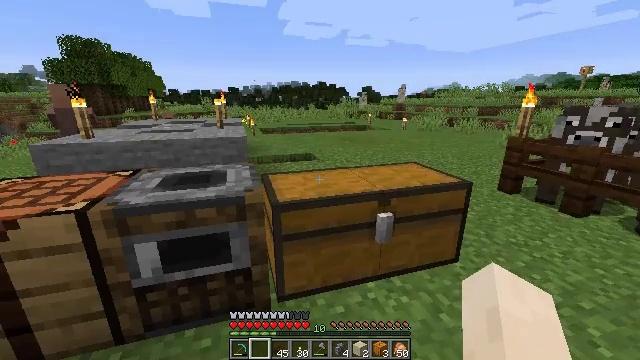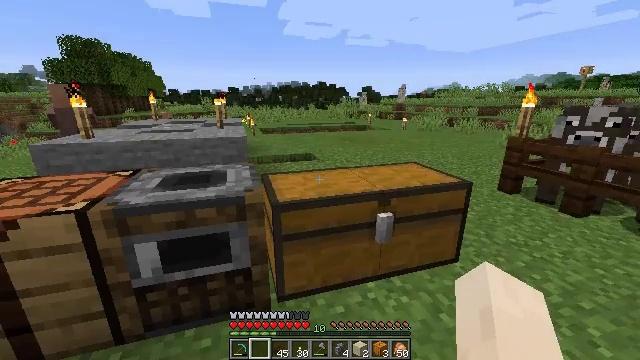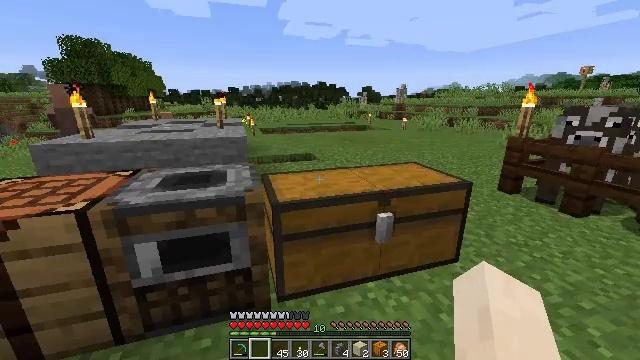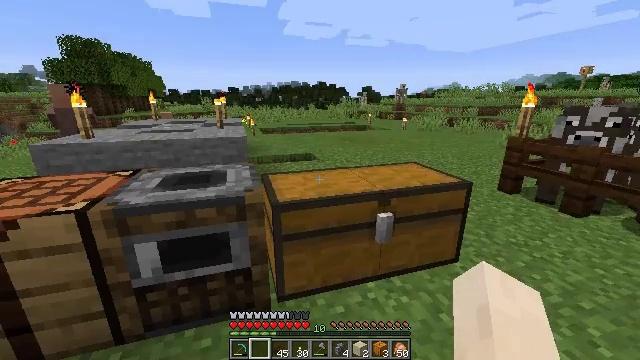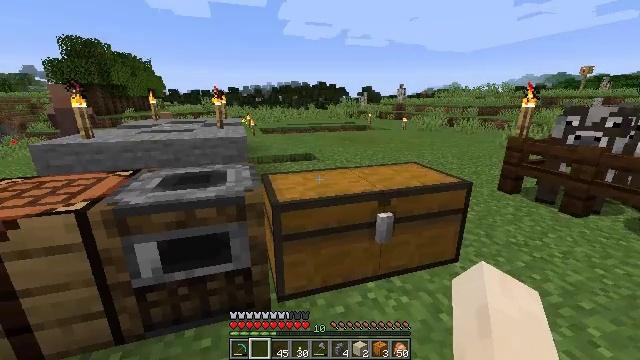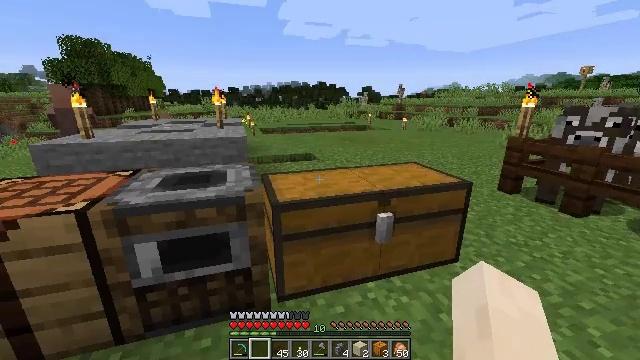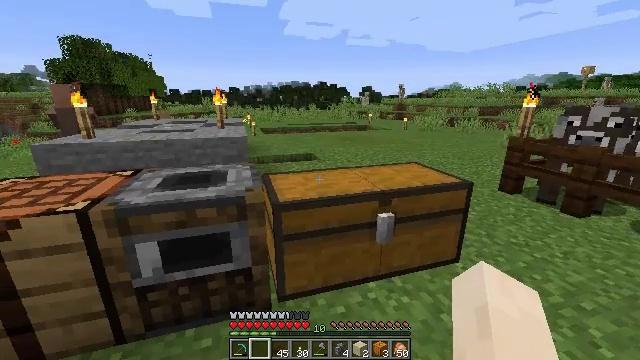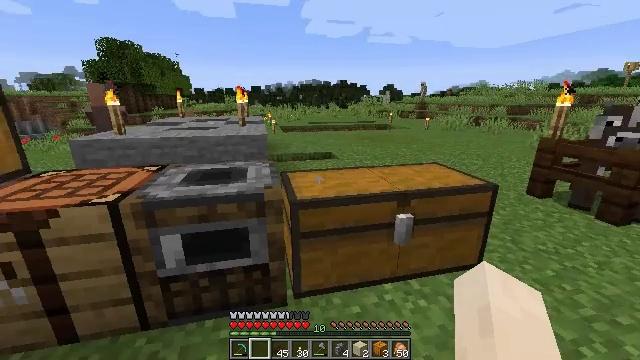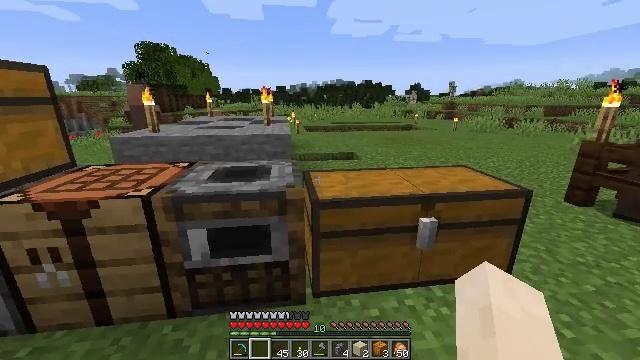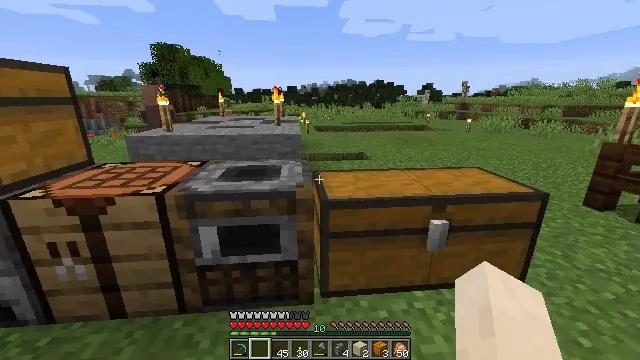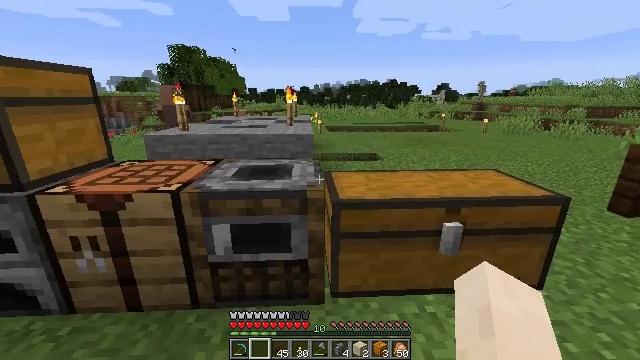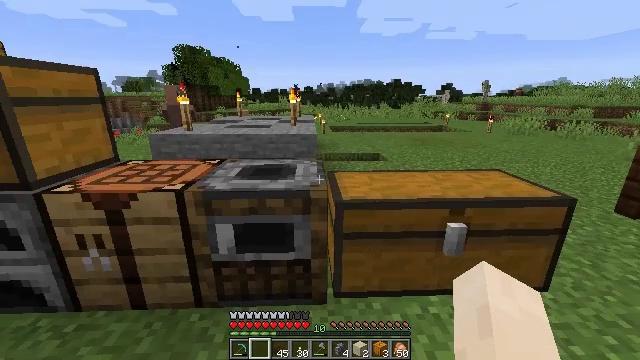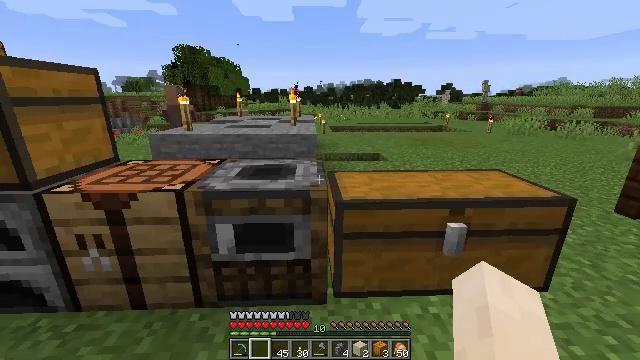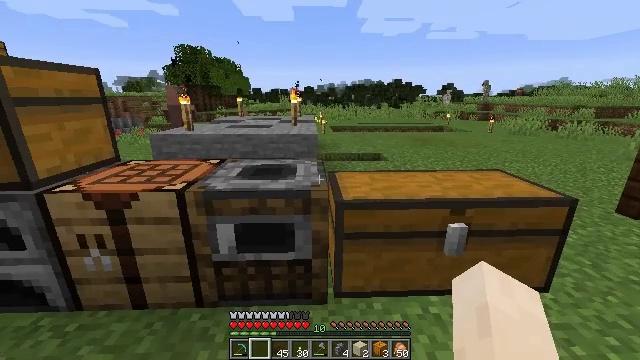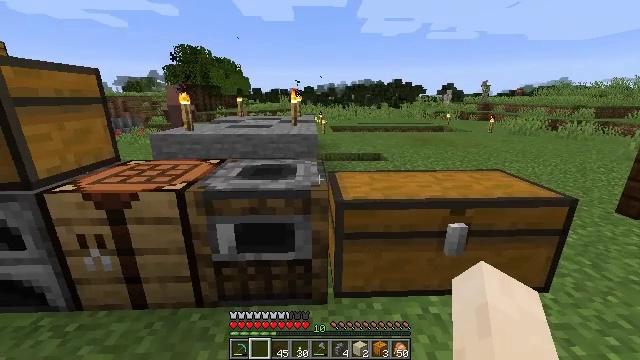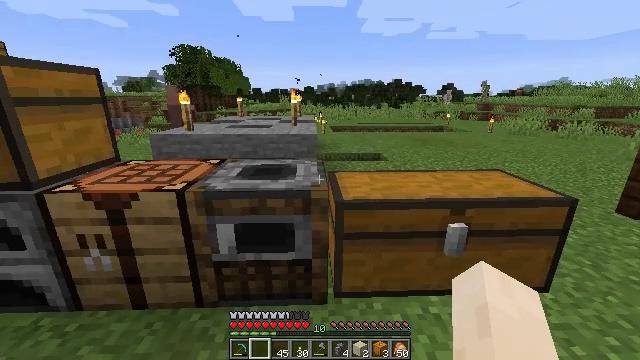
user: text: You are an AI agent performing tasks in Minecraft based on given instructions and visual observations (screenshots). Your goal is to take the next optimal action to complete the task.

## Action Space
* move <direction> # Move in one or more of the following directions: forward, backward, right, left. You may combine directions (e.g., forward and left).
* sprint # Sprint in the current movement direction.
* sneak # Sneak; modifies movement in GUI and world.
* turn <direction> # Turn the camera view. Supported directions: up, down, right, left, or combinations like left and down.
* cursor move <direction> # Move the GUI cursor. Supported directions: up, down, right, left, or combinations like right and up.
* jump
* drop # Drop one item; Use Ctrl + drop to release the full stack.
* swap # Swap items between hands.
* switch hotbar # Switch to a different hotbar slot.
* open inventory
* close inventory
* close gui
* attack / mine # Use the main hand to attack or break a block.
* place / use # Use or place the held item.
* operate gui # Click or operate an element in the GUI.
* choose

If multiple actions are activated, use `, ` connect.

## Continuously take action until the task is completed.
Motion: motion action
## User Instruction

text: Break the smoker to collect it.
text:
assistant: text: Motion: no_op
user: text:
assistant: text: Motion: no_op
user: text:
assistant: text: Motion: no_op
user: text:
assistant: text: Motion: no_op
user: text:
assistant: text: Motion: no_op
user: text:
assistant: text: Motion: no_op
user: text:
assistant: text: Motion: turn left
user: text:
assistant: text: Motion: turn left
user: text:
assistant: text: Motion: turn left
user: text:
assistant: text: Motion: turn left
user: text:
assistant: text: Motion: no_op
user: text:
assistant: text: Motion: no_op
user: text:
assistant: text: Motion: no_op
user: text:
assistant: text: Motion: no_op
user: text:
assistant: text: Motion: no_op
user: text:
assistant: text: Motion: no_op
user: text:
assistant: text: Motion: no_op
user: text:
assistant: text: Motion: no_op
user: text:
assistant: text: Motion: no_op
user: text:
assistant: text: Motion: no_op
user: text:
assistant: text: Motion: no_op
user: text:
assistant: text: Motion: no_op
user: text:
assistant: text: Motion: no_op
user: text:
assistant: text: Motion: no_op
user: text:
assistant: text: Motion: no_op
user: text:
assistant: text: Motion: no_op
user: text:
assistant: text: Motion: no_op
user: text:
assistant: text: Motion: no_op
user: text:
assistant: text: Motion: no_op
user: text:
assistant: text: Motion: no_op